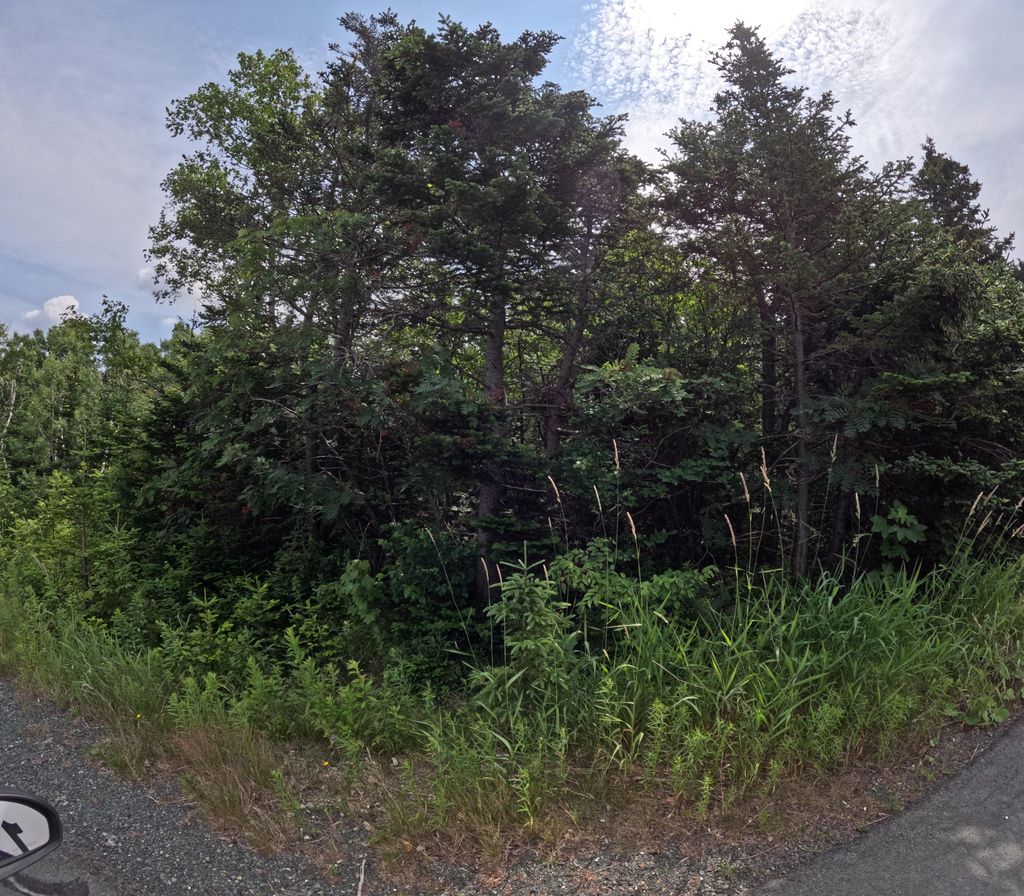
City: st_johns